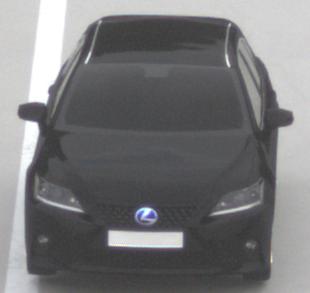
Make: Lexus
Model: CT 200h
Detailed model: CT (A10)
Model produced from: 2014/03
Model produced until: 2017/10
Doors: 5
Color: black
Road condition: dry road
Daytime: morning or afternoon
Contrast: low contrast